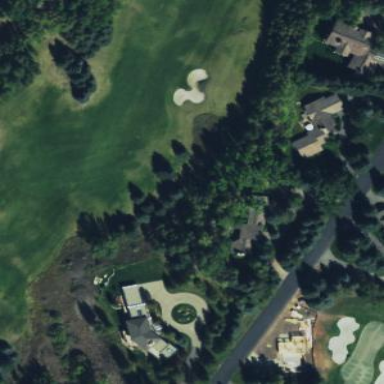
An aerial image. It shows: Area with grass used as rough in golf course.